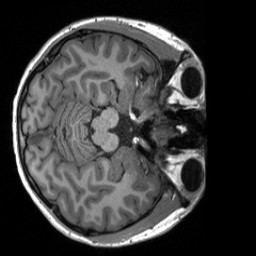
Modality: T1w
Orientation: axial
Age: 21
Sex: female
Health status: healthy
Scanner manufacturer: siemens
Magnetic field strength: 3 T
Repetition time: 2 s
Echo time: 0.00232 s